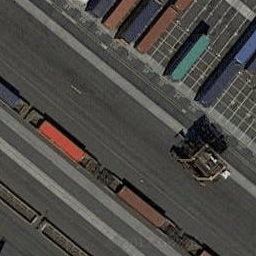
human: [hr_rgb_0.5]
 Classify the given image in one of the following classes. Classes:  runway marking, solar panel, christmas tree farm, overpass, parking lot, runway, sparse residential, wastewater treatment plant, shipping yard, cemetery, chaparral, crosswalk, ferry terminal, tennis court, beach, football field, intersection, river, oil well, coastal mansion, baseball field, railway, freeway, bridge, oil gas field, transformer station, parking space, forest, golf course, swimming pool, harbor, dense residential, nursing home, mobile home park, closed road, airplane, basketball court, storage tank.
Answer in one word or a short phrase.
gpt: shipping yard